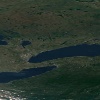
Label: land